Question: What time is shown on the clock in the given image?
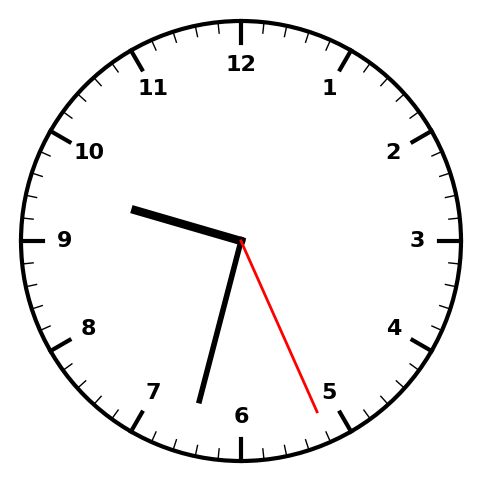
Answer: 09:32:26